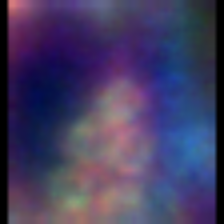
Taxon: Unknown_full_image
Group: Unknown